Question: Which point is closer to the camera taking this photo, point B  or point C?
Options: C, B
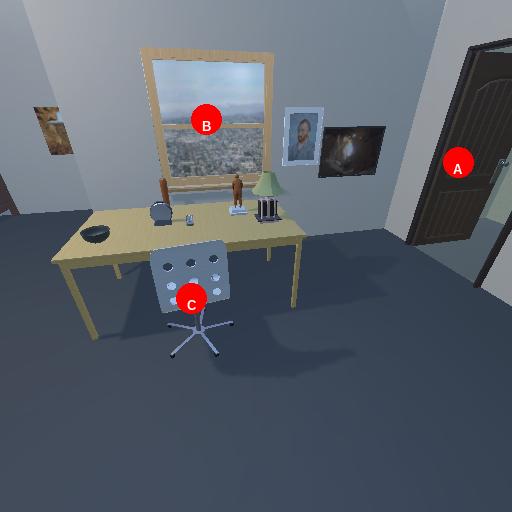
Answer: C